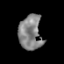
Tissue: prostate
Cell type: T cells
Senescence score: 0.293
Nuclear area (px): 772
Mean DAPI intensity: 131.348